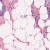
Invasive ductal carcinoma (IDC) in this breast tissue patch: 1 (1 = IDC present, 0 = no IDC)